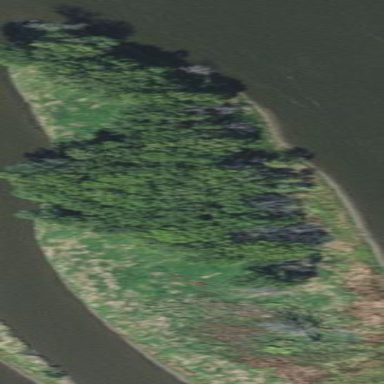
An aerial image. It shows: Islet.